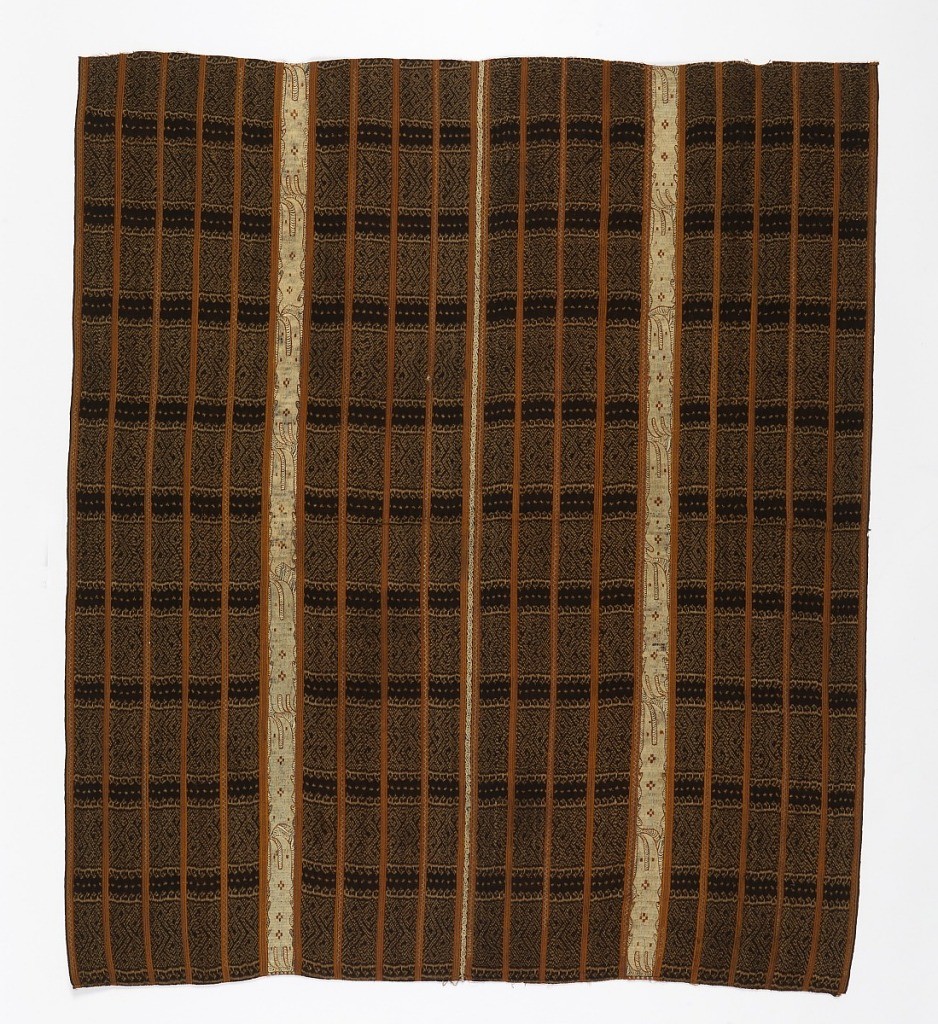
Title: Tapis (skirt)
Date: late 19th century
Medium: silk and cotton embroidery on silk foundation Technique: warp-faced plain weave with tied resist patterning in warp (ikat); discontinuous supplementary weft patterning (brocaded); and embroidery in split and surface satin stitches
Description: Two panels are stitched together to form what was once a tubular sarong. Each panel is patterned with warp ikat in a geometric interlock pattern arranged in a grid of dyed and woven lines. Narrow woven orange stripes are embroidered with white silk, and wider bands are patterned with discontinuous supplementary wefts.